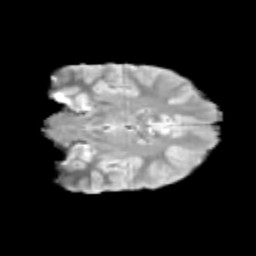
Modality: T2w
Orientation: coronal
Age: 10
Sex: male
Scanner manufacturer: siemens
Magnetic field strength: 3 T
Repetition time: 3.8 s
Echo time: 0.07 s